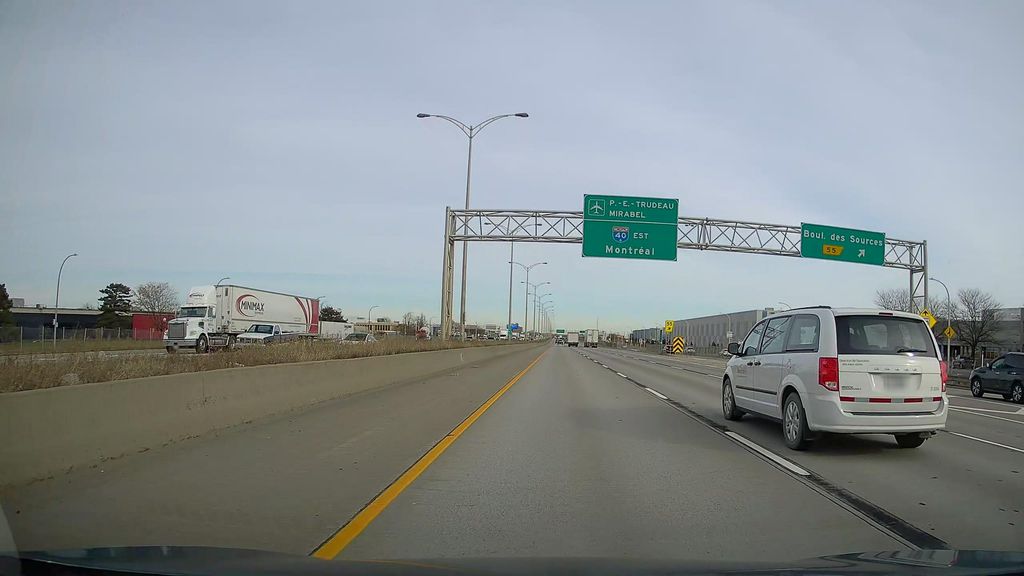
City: montreal